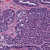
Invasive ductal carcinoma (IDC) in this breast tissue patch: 0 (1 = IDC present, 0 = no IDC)